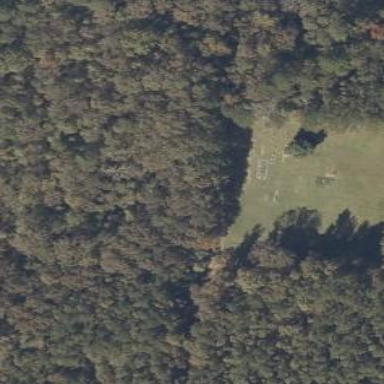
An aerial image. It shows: Cemetery.